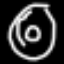
Label: donut